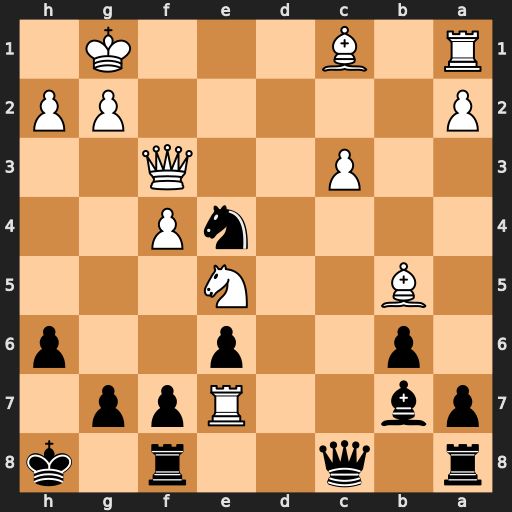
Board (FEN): r1q2r1k/pb2Rpp1/1p2p2p/1B2N3/4nP2/2P2Q2/P5PP/R1B3K1
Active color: b
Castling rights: -
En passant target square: -
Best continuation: Qc5+ Be3 Qxe7